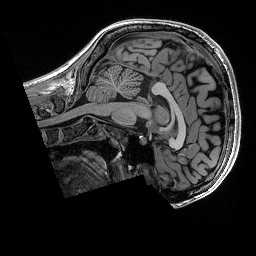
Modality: T1w
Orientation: sagittal
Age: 22
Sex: female
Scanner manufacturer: siemens
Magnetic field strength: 3 T
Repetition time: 2.53 s
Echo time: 0.0033 s